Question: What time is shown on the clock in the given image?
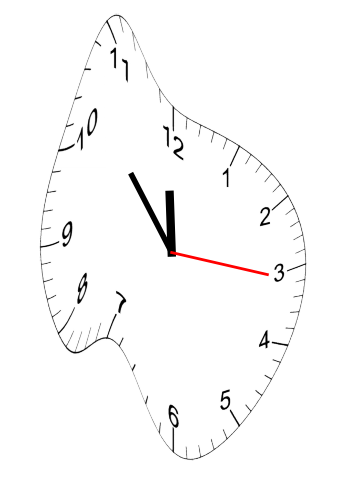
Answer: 11:53:16